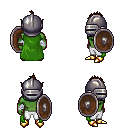
a pixel art fantasy rpg character, male body template, orc, green skin, green cape, white pants, brown mohawk hairstyle, metal helm, white cloth bandages, gold boots, shield, four views (front, back, left, right), 2x2 character sprite sheet, small pixel art, hard edges, no anti-aliasing